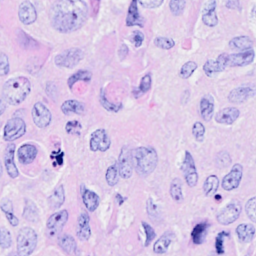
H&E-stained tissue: Breast